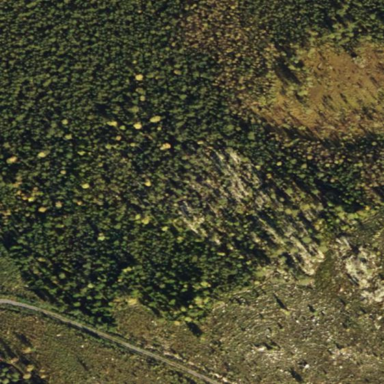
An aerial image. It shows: Landscape of bare rock.